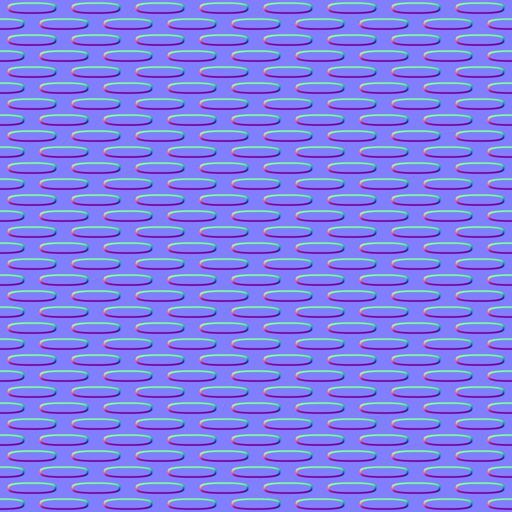
fence floor grid metal walkway